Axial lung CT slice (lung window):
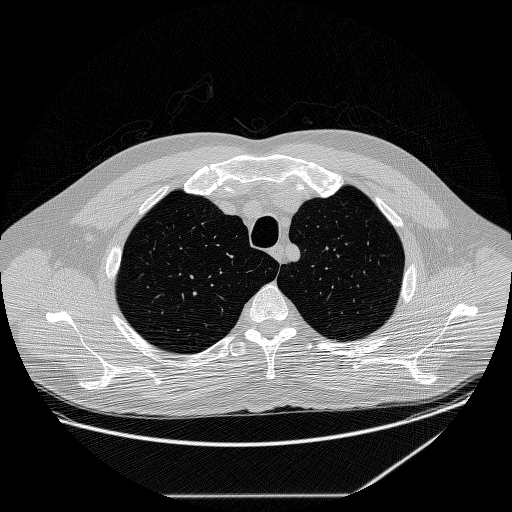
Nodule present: no